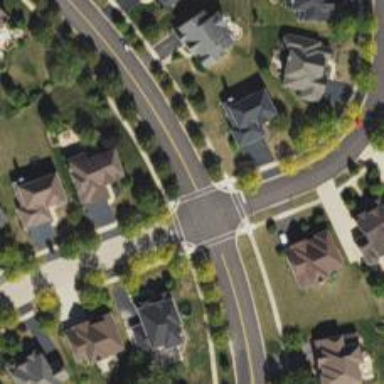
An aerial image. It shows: Footway crossing.